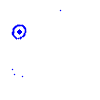
Particle: pion